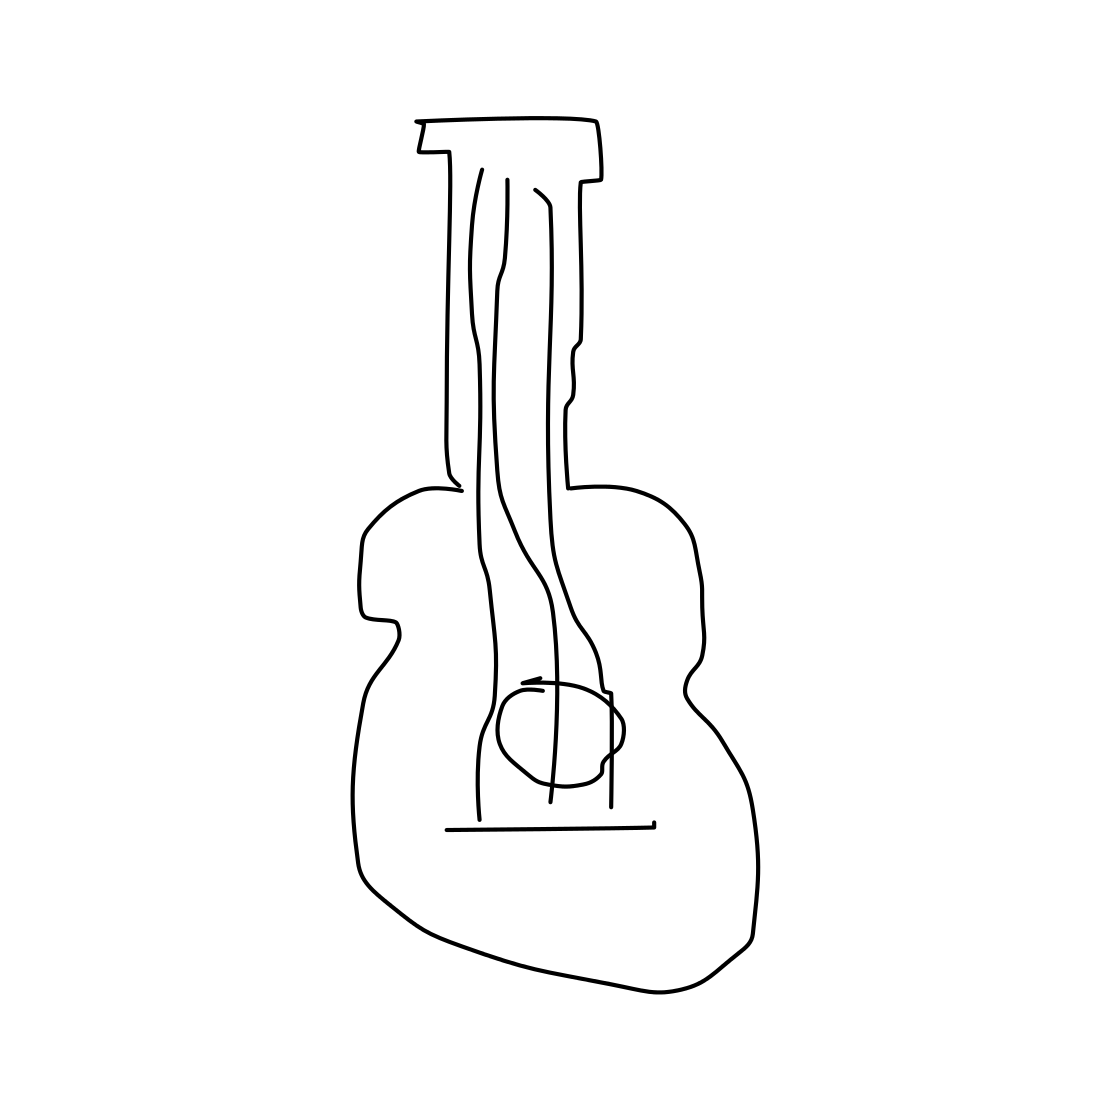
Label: guitar